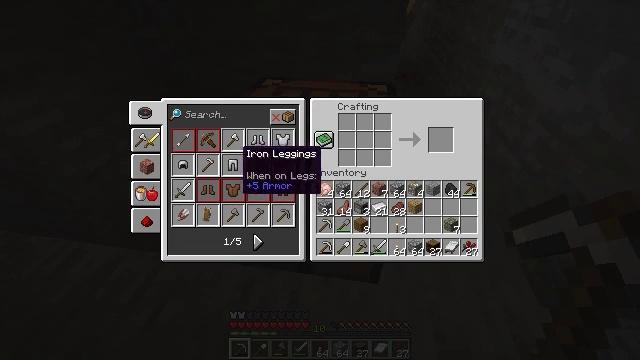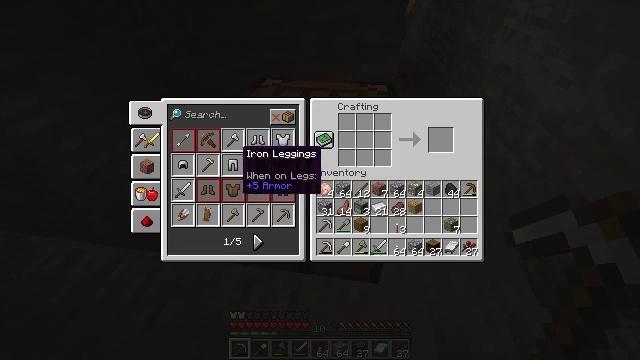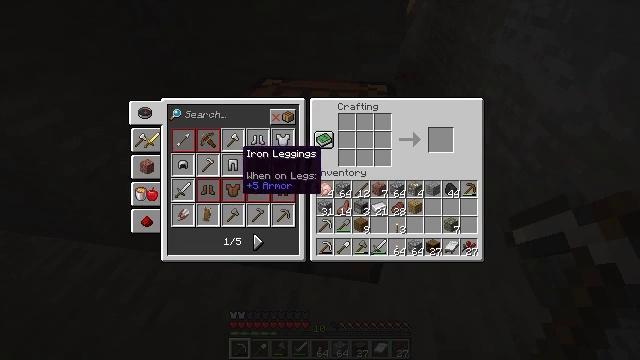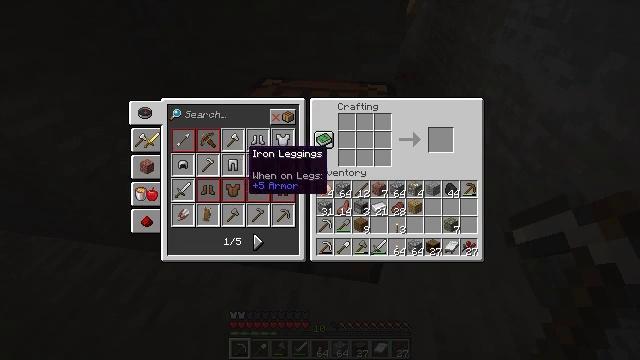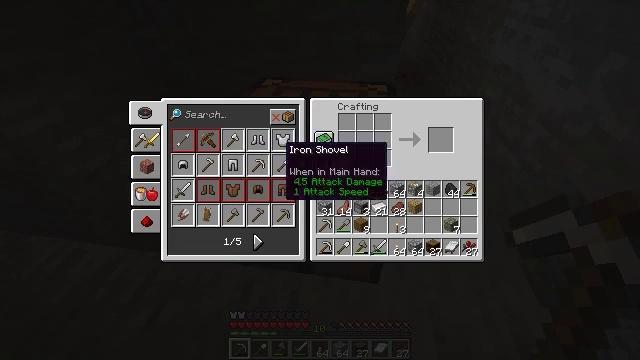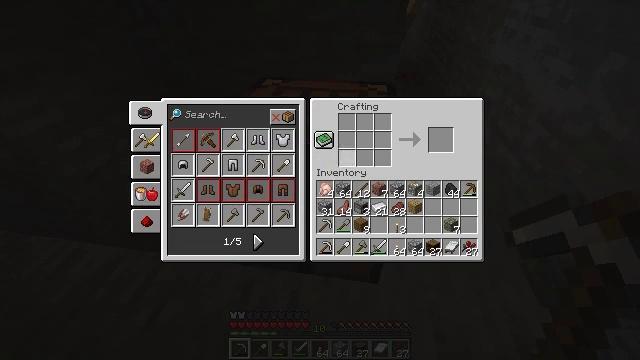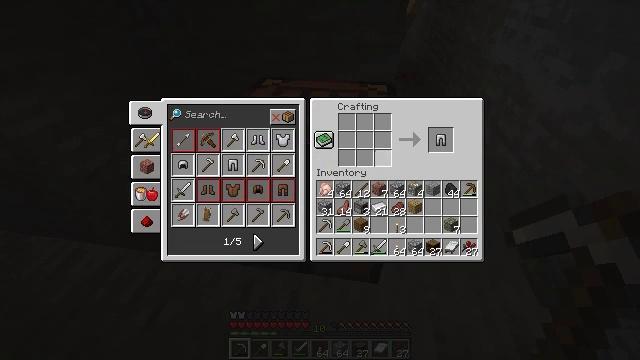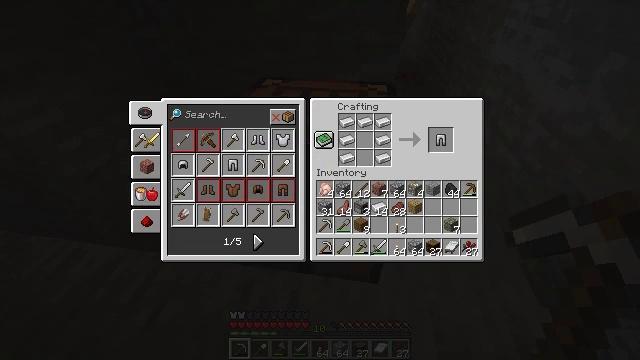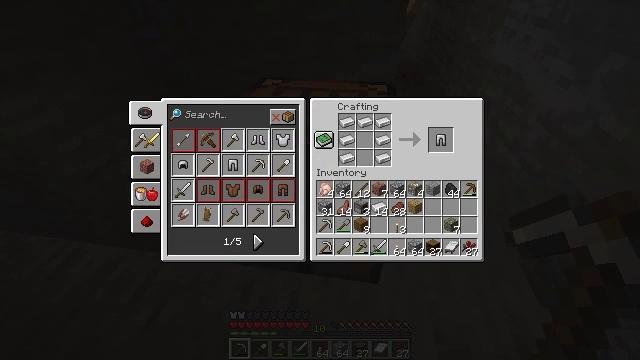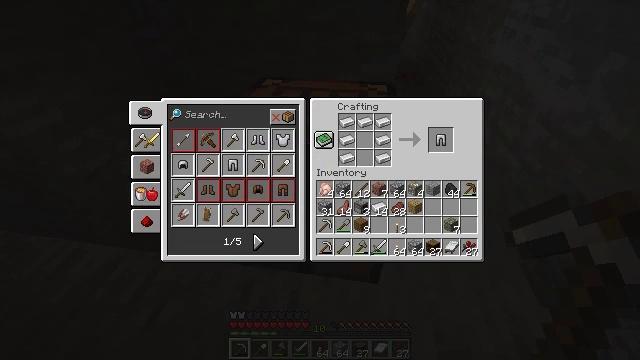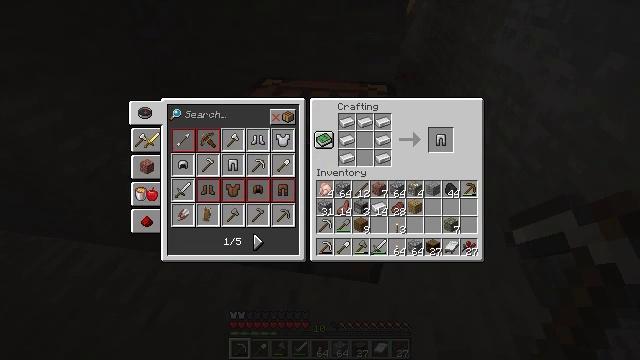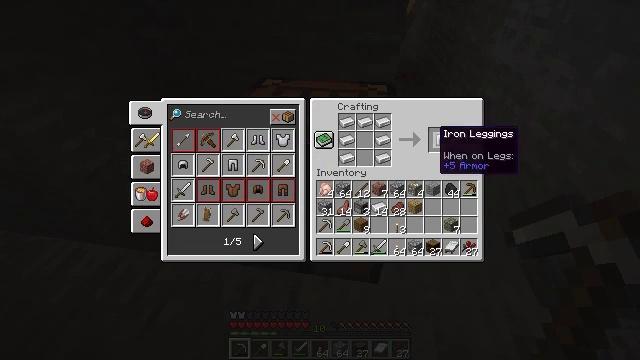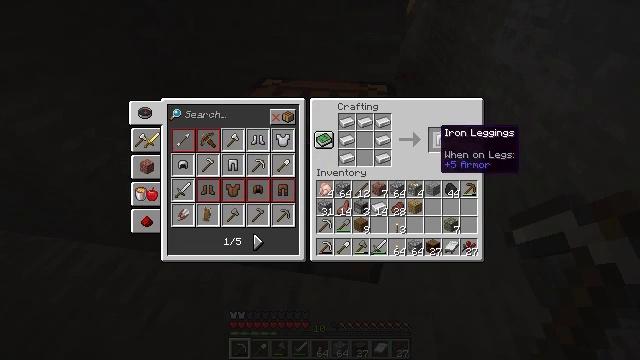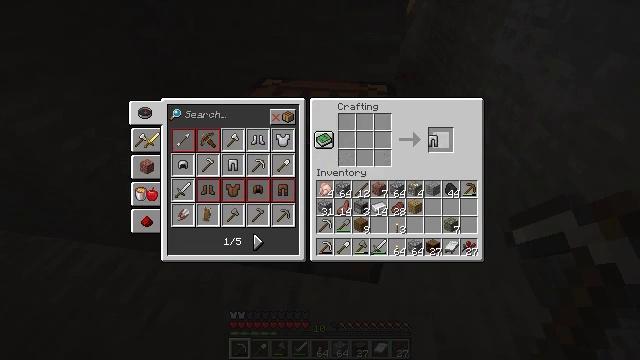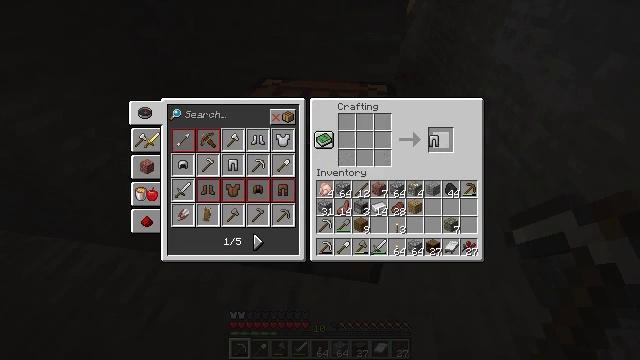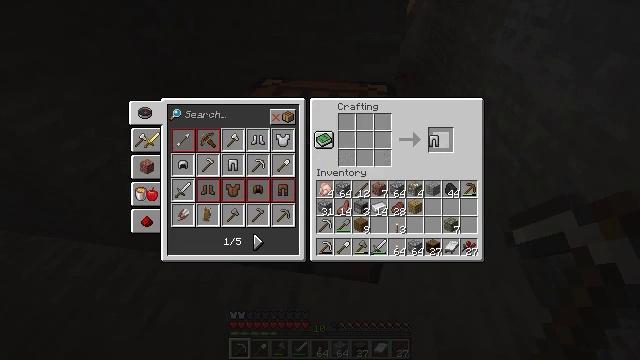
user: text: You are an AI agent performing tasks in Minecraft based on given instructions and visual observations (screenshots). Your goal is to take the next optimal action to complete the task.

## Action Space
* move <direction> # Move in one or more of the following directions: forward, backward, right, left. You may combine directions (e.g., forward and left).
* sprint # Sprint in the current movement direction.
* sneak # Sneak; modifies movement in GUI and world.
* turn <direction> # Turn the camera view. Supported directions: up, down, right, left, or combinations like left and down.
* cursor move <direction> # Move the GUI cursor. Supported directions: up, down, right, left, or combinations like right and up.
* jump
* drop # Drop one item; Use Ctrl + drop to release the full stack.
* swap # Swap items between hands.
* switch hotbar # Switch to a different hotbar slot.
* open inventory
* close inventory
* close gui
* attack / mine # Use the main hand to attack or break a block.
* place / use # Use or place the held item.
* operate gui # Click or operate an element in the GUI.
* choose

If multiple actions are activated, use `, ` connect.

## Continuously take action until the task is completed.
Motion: motion action
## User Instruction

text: Open the crafting grid to create iron leggings with iron ingots.
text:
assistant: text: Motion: operate gui
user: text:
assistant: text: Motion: operate gui
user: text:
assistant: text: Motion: no_op
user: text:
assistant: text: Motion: cursor move right
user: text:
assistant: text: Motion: cursor move right
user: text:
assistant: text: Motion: cursor move right
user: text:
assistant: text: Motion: cursor move right
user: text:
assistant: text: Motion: no_op
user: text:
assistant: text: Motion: no_op
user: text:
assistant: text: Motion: no_op
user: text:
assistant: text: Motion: no_op
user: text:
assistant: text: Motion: no_op
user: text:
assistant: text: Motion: operate gui
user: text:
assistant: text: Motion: operate gui
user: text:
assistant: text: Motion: operate gui
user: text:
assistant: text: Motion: cursor move down
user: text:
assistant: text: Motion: cursor move right and down
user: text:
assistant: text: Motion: no_op